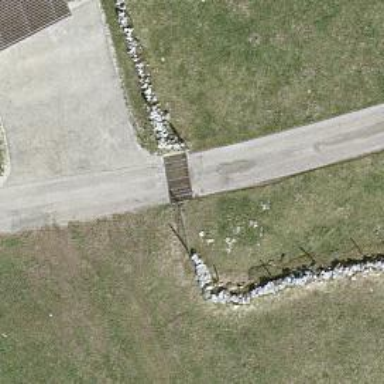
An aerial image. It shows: Cattle grid barrier.